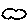
Label: cloud